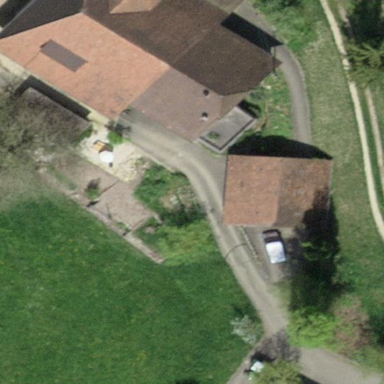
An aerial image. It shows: Farmyard area.